Interaction volume radius: 10 \u00c5
Interaction volume height: 20 \u00c5
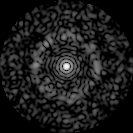
Disorder parameter: 0.8407